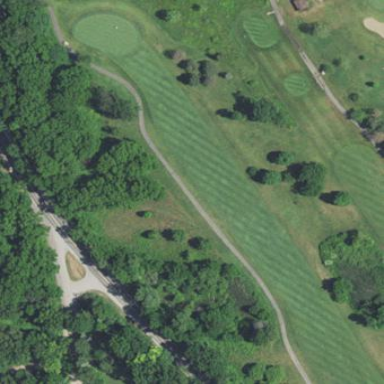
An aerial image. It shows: Grassy fairway on golf course.